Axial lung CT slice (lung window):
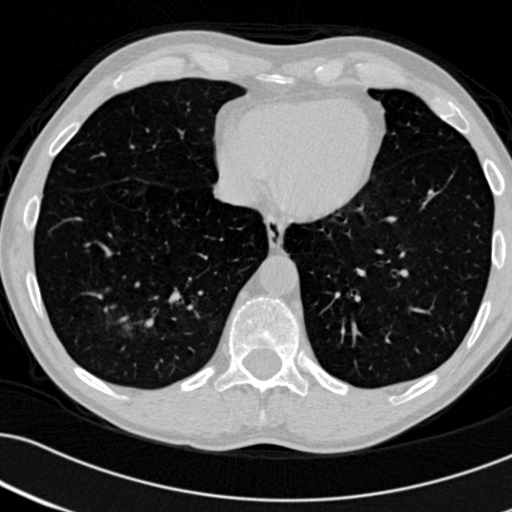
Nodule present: no